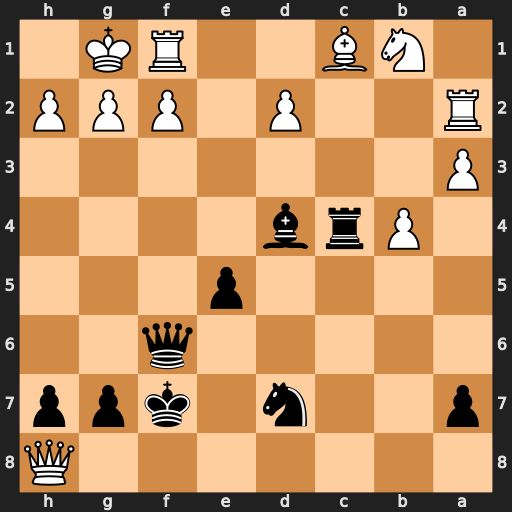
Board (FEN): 7Q/p2n1kpp/5q2/4p3/1Prb4/P7/R2P1PPP/1NB2RK1
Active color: b
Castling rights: -
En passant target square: -
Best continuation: Bxf2+ Kh1 Rh4 Rxf2 Qxf2